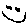
Label: smiley face